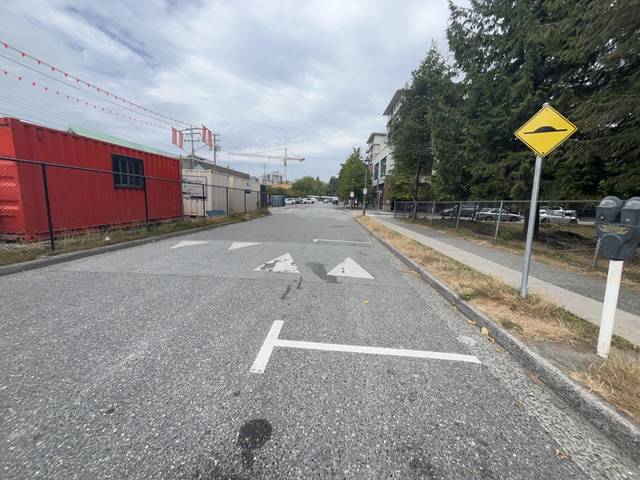
Region: Canada
Coordinates: 49.265, -123.243